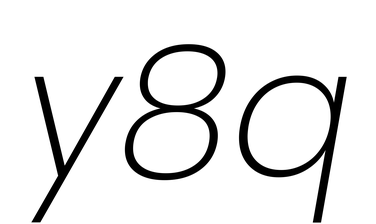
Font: Poppins-ExtraLightItalic